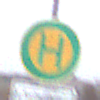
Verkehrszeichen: Haltestelle
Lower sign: ZeitangabenMitBeschraenkungAufWochentage5
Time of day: Midday
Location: Outdoor (Suburban)
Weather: Overcast
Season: NotSpecified
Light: Natural